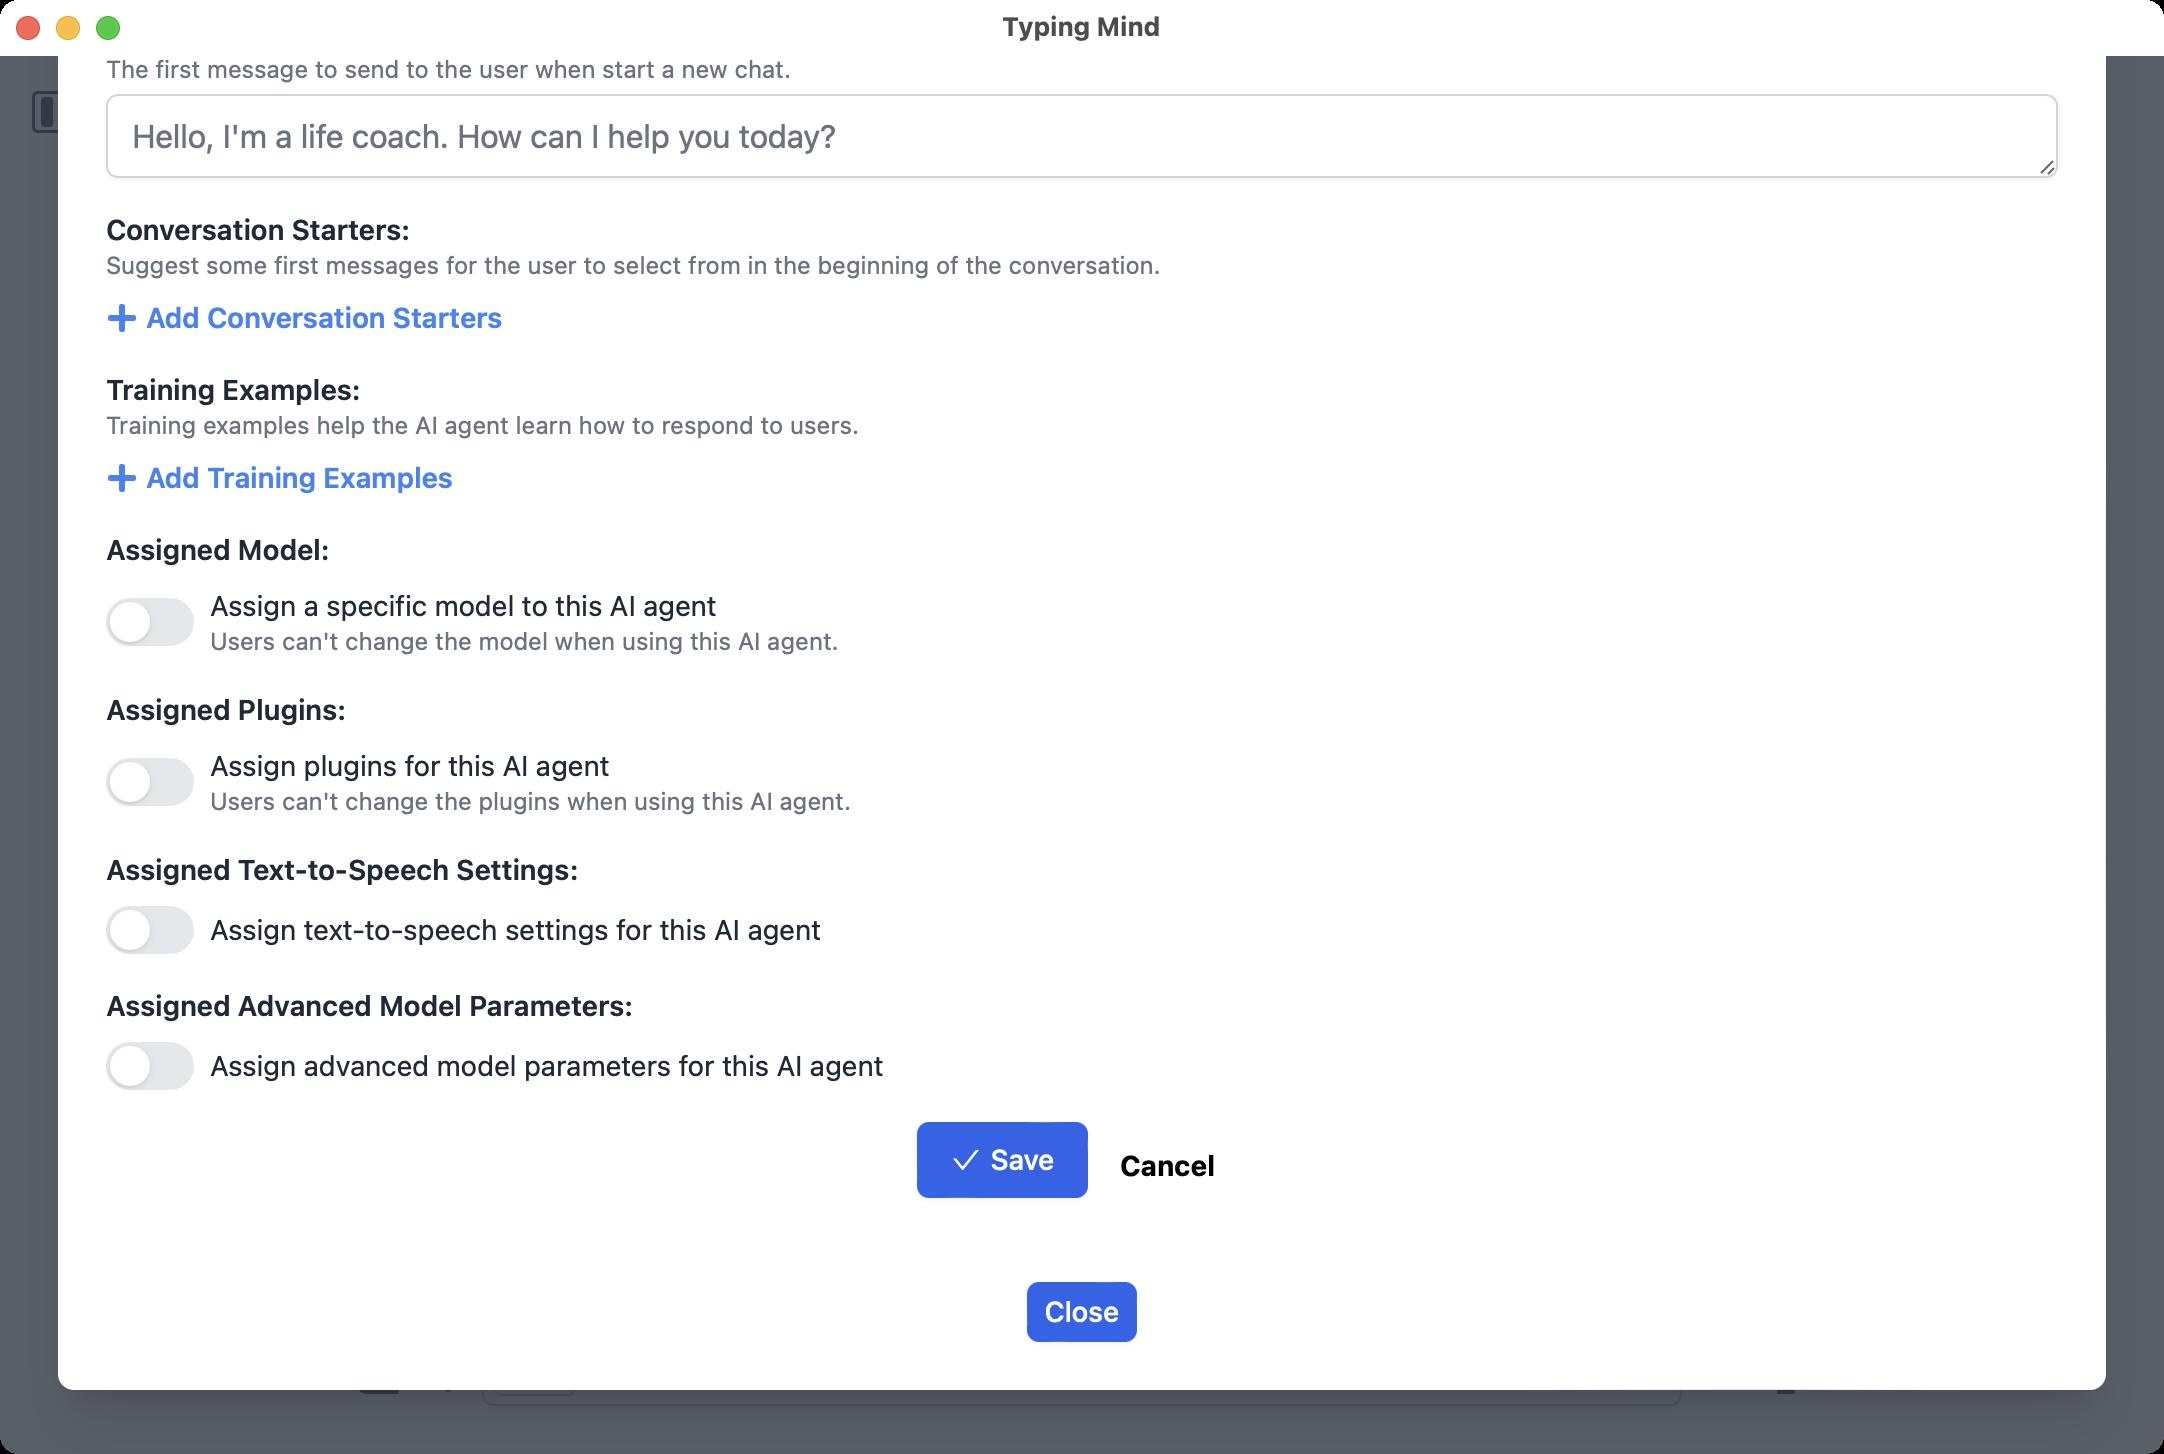
Accessibility tree:
{"name": "Typing_Mind", "role": "AXWindow", "description": null, "role_description": "standard window", "value": null, "position": "340.00;38.00", "size": "1082;727", "children": [{"name": null, "role": "AXBusyIndicator", "description": null, "role_description": "busy indicator", "value": true, "position": "533.00;369.50", "size": "16;16", "children": []}, {"name": null, "role": "AXGroup", "description": null, "role_description": "group", "value": null, "position": "0.00;28.00", "size": "1082;699", "children": [{"name": null, "role": "AXGroup", "description": null, "role_description": "group", "value": null, "position": "0.00;28.00", "size": "1082;699", "children": [{"name": "", "role": "AXScrollArea", "description": "", "role_description": "scroll area", "value": "", "position": "0.00;28.00", "size": "1082;699", "children": [{"name": "", "role": "AXWebArea", "description": "Typing Mind – A better UI for ChatGPT", "role_description": "HTML content", "value": "", "position": "0.00;28.00", "size": "1082;750", "children": [{"name": "", "role": "AXGroup", "description": "", "role_description": "web dialogue", "value": "", "position": "0.00;28.00", "size": "1082;699", "children": [{"name": "", "role": "AXGroup", "description": "", "role_description": "group", "value": "", "position": "0.00;-1079.00", "size": "1082;1806", "children": [{"name": "AI_Agents", "role": "AXHeading", "description": "", "role_description": "heading", "value": 2, "position": "53.00;-1023.00", "size": "976;28", "children": [{"name": "", "role": "AXStaticText", "description": "", "role_description": "text", "value": "AI Agents", "position": "496.00;-1021.00", "size": "90;23", "children": []}]}, {"name": "", "role": "AXGroup", "description": "", "role_description": "group", "value": "", "position": "53.00;-979.00", "size": "976;40", "children": [{"name": "", "role": "AXStaticText", "description": "", "role_description": "text", "value": "AI agents are pre-built bots that you can chat with. AI agents are customized with specific context, training data, and model settings.", "position": "60.00;-978.00", "size": "856;17", "children": []}, {"name": "", "role": "AXStaticText", "description": "", "role_description": "text", "value": "Click \"Create AI Agent\" to explore more options.", "position": "438.00;-978.00", "size": "584;37", "children": []}]}, {"name": "", "role": "AXTextField", "description": "", "role_description": "text field", "value": "", "position": "53.00;-923.00", "size": "671;42", "children": [{"name": "", "role": "AXGroup", "description": "", "role_description": "group", "value": "", "position": "70.00;-911.00", "size": "637;18", "children": []}]}, {"name": "", "role": "AXPopUpButton", "description": "", "role_description": "pop-up button", "value": "↓ Title", "position": "732.00;-922.00", "size": "136;40", "children": []}, {"name": "", "role": "AXGroup", "description": "", "role_description": "group", "value": "", "position": "875.00;-921.00", "size": "155;38", "children": [{"name": "Create_AI_Agent", "role": "AXButton", "description": "", "role_description": "button", "value": "", "position": "875.00;-921.00", "size": "155;38", "children": []}]}, {"name": "", "role": "AXGroup", "description": "", "role_description": "group", "value": "", "position": "53.00;-849.00", "size": "976;40", "children": [{"name": "Save", "role": "AXButton", "description": "", "role_description": "button", "value": "", "position": "863.00;-849.00", "size": "87;38", "children": []}, {"name": "Cancel", "role": "AXButton", "description": "", "role_description": "button", "value": "", "position": "949.00;-845.00", "size": "81;36", "children": []}]}, {"name": "", "role": "AXGroup", "description": "", "role_description": "group", "value": "", "position": "53.00;-793.00", "size": "976;20", "children": [{"name": "", "role": "AXStaticText", "description": "", "role_description": "text", "value": "Title", "position": "53.00;-792.00", "size": "30;17", "children": []}, {"name": "", "role": "AXStaticText", "description": "", "role_description": "text", "value": "*:", "position": "82.00;-792.00", "size": "12;17", "children": []}]}, {"name": "", "role": "AXTextField", "description": "", "role_description": "text field", "value": "", "position": "53.00;-769.00", "size": "976;42", "children": [{"name": "", "role": "AXGroup", "description": "", "role_description": "group", "value": "", "position": "66.00;-757.00", "size": "950;18", "children": []}]}, {"name": "", "role": "AXGroup", "description": "", "role_description": "group", "value": "", "position": "53.00;-719.00", "size": "976;24", "children": [{"name": "Pin_this_AI_agent_on_the_main_page", "role": "AXCheckBox", "description": "", "role_description": "switch", "value": 1, "position": "53.00;-719.00", "size": "44;24", "children": []}, {"name": "", "role": "AXGroup", "description": "", "role_description": "group", "value": "", "position": "105.00;-717.00", "size": "924;20", "children": [{"name": "", "role": "AXStaticText", "description": "", "role_description": "text", "value": "Pin this AI agent on the main page", "position": "105.00;-716.00", "size": "220;17", "children": []}]}, {"name": "", "role": "AXGroup", "description": "", "role_description": "group", "value": "", "position": "0.00;28.00", "size": "0;0", "children": []}]}, {"name": "", "role": "AXStaticText", "description": "", "role_description": "text", "value": "Description:", "position": "53.00;-682.00", "size": "83;17", "children": []}, {"name": "", "role": "AXGroup", "description": "", "role_description": "group", "value": "", "position": "53.00;-663.00", "size": "976;16", "children": [{"name": "", "role": "AXStaticText", "description": "", "role_description": "text", "value": "Explain what the AI agent does and how to use it. Will be shown to the user.", "position": "53.00;-663.00", "size": "427;15", "children": []}]}, {"name": "", "role": "AXTextArea", "description": "", "role_description": "text entry area", "value": "", "position": "53.00;-643.00", "size": "976;42", "children": [{"name": "", "role": "AXGroup", "description": "", "role_description": "group", "value": "", "position": "66.00;-634.00", "size": "950;24", "children": [{"name": "", "role": "AXStaticText", "description": "", "role_description": "text", "value": "E.g., A life coach who can help you set and achieve personal and professional goals.", "position": "66.00;-631.00", "size": "606;18", "children": []}]}]}, {"name": "", "role": "AXGroup", "description": "", "role_description": "group", "value": "", "position": "53.00;-585.00", "size": "976;20", "children": [{"name": "", "role": "AXStaticText", "description": "", "role_description": "text", "value": "Categories (Optional)", "position": "53.00;-584.00", "size": "146;17", "children": []}]}, {"name": "", "role": "AXGroup", "description": "", "role_description": "group", "value": "", "position": "53.00;-565.00", "size": "976;16", "children": [{"name": "", "role": "AXStaticText", "description": "", "role_description": "text", "value": "Categories help you organize your AI agents. You can assign multiple categories to an AI agent.", "position": "53.00;-565.00", "size": "538;15", "children": []}]}, {"name": "", "role": "AXComboBox", "description": "Enter categories or create new one", "role_description": "combo box", "value": "", "position": "53.00;-545.00", "size": "976;42", "children": [{"name": "", "role": "AXGroup", "description": "", "role_description": "group", "value": "", "position": "66.00;-533.00", "size": "950;18", "children": [{"name": "", "role": "AXStaticText", "description": "", "role_description": "text", "value": "Enter categories or create new one", "position": "66.00;-533.00", "size": "254;18", "children": []}]}]}, {"name": "", "role": "AXStaticText", "description": "", "role_description": "text", "value": "Profile Picture URL:", "position": "141.00;-486.00", "size": "132;17", "children": []}, {"name": "", "role": "AXGroup", "description": "", "role_description": "group", "value": "", "position": "141.00;-467.00", "size": "888;16", "children": [{"name": "", "role": "AXStaticText", "description": "", "role_description": "text", "value": "Profile picture for the AI agent. Will be displayed along with the AI agent's messages.", "position": "141.00;-467.00", "size": "480;15", "children": []}]}, {"name": "", "role": "AXTextField", "description": "", "role_description": "text field", "value": "", "position": "141.00;-451.00", "size": "888;42", "children": [{"name": "", "role": "AXGroup", "description": "", "role_description": "group", "value": "", "position": "154.00;-439.00", "size": "862;18", "children": []}]}, {"name": "", "role": "AXGroup", "description": "", "role_description": "group", "value": "", "position": "53.00;-387.00", "size": "976;28", "children": [{"name": "🪄_Auto_fill_content_with_AI", "role": "AXButton", "description": "", "role_description": "button", "value": "", "position": "53.00;-383.00", "size": "177;20", "children": []}, {"name": "", "role": "AXStaticText", "description": "", "role_description": "text", "value": "using model:", "position": "234.00;-382.00", "size": "85;17", "children": []}, {"name": "", "role": "AXPopUpButton", "description": "", "role_description": "pop-up button", "value": "GPT-3.5", "position": "322.00;-385.00", "size": "257;24", "children": []}]}, {"name": "", "role": "AXStaticText", "description": "", "role_description": "text", "value": "System Instruction (for the AI agent)", "position": "53.00;-342.00", "size": "247;17", "children": []}, {"name": "", "role": "AXStaticText", "description": "", "role_description": "text", "value": "*:", "position": "299.00;-342.00", "size": "12;17", "children": []}, {"name": "", "role": "AXGroup", "description": "", "role_description": "group", "value": "", "position": "53.00;-323.00", "size": "976;16", "children": [{"name": "", "role": "AXStaticText", "description": "", "role_description": "text", "value": "This will be used as the system instruction for the AI agent.", "position": "53.00;-323.00", "size": "334;15", "children": []}]}, {"name": "", "role": "AXTextArea", "description": "", "role_description": "text entry area", "value": "", "position": "53.00;-303.00", "size": "976;138", "children": [{"name": "", "role": "AXGroup", "description": "", "role_description": "group", "value": "", "position": "66.00;-294.00", "size": "950;48", "children": [{"name": "", "role": "AXStaticText", "description": "", "role_description": "text", "value": "E.g., You are a life coach, you help the user identify and achieve their goals, motivate them, and provide support and encouragement.", "position": "66.00;-291.00", "size": "842;42", "children": []}]}]}, {"name": "", "role": "AXGroup", "description": "", "role_description": "group", "value": "", "position": "53.00;-157.00", "size": "984;52", "children": [{"name": "Override_system_instructions_By_default,_the_AI_agent's_instruction_will_be_appended_to_the_app's_default_system_instruction_(set_in_the_model_settings_popup)._Check_this_box_if_you_want_to_skip_the_previous_system_instruction_for_this_AI_agent.", "role": "AXCheckBox", "description": "", "role_description": "switch", "value": 0, "position": "53.00;-143.00", "size": "44;24", "children": []}, {"name": "", "role": "AXGroup", "description": "", "role_description": "group", "value": "", "position": "105.00;-157.00", "size": "924;20", "children": [{"name": "", "role": "AXStaticText", "description": "", "role_description": "text", "value": "Override system instructions", "position": "105.00;-156.00", "size": "186;17", "children": []}]}, {"name": "", "role": "AXGroup", "description": "", "role_description": "group", "value": "", "position": "105.00;-137.00", "size": "932;32", "children": [{"name": "", "role": "AXStaticText", "description": "", "role_description": "text", "value": "By default, the AI agent's instruction will be appended to the app's default system instruction (set in the model settings popup). Check this box if you want to skip the previous system instruction for this AI agent.", "position": "105.00;-137.00", "size": "915;31", "children": []}]}]}, {"name": "", "role": "AXStaticText", "description": "", "role_description": "text", "value": "Dynamic Context via API", "position": "53.00;-88.00", "size": "166;17", "children": []}, {"name": "", "role": "AXStaticText", "description": "", "role_description": "text", "value": ":", "position": "218.00;-88.00", "size": "5;17", "children": []}, {"name": "", "role": "AXGroup", "description": "", "role_description": "group", "value": "", "position": "53.00;-69.00", "size": "976;32", "children": [{"name": "", "role": "AXStaticText", "description": "", "role_description": "text", "value": "Retrieve content from an API and inject into the system prompt. This can be used to add live information to the AI or implement Retrieval-Augmented Generation (RAG) from your own data sources (e.g., vector store database).", "position": "53.00;-69.00", "size": "972;31", "children": []}, {"name": "(Learn_more)", "role": "AXLink", "description": "", "role_description": "link", "value": "", "position": "351.00;-53.00", "size": "77;15", "children": [{"name": "", "role": "AXStaticText", "description": "", "role_description": "text", "value": "(Learn more)", "position": "351.00;-53.00", "size": "78;15", "children": []}]}]}, {"name": "", "role": "AXGroup", "description": "", "role_description": "group", "value": "", "position": "0.00;28.00", "size": "0;0", "children": []}, {"name": "Add_Endpoint", "role": "AXButton", "description": "", "role_description": "button", "value": "", "position": "53.00;-29.00", "size": "111;20", "children": []}, {"name": "", "role": "AXStaticText", "description": "", "role_description": "text", "value": "Welcome message", "position": "53.00;8.00", "size": "127;17", "children": []}, {"name": "", "role": "AXStaticText", "description": "", "role_description": "text", "value": ":", "position": "179.00;8.00", "size": "5;17", "children": []}, {"name": "", "role": "AXGroup", "description": "", "role_description": "group", "value": "", "position": "53.00;27.00", "size": "976;16", "children": [{"name": "", "role": "AXStaticText", "description": "", "role_description": "text", "value": "The first message to send to the user when start a new chat.", "position": "53.00;27.00", "size": "343;15", "children": []}]}, {"name": "", "role": "AXTextArea", "description": "", "role_description": "text entry area", "value": "", "position": "53.00;47.00", "size": "976;42", "children": [{"name": "", "role": "AXGroup", "description": "", "role_description": "group", "value": "", "position": "66.00;56.00", "size": "950;24", "children": [{"name": "", "role": "AXStaticText", "description": "", "role_description": "text", "value": "Hello, I'm a life coach. How can I help you today?", "position": "66.00;59.00", "size": "352;18", "children": []}]}]}, {"name": "", "role": "AXStaticText", "description": "", "role_description": "text", "value": "Conversation Starters", "position": "53.00;106.00", "size": "148;17", "children": []}, {"name": "", "role": "AXStaticText", "description": "", "role_description": "text", "value": ":", "position": "200.00;106.00", "size": "6;17", "children": []}, {"name": "", "role": "AXGroup", "description": "", "role_description": "group", "value": "", "position": "53.00;125.00", "size": "976;16", "children": [{"name": "", "role": "AXStaticText", "description": "", "role_description": "text", "value": "Suggest some first messages for the user to select from in the beginning of the conversation.", "position": "53.00;125.00", "size": "528;15", "children": []}]}, {"name": "", "role": "AXGroup", "description": "", "role_description": "group", "value": "", "position": "0.00;28.00", "size": "0;0", "children": []}, {"name": "Add_Conversation_Starters", "role": "AXButton", "description": "", "role_description": "button", "value": "", "position": "53.00;149.00", "size": "199;20", "children": []}, {"name": "", "role": "AXGroup", "description": "", "role_description": "group", "value": "", "position": "53.00;185.00", "size": "976;20", "children": [{"name": "", "role": "AXStaticText", "description": "", "role_description": "text", "value": "Training Examples", "position": "53.00;186.00", "size": "123;17", "children": []}, {"name": "", "role": "AXStaticText", "description": "", "role_description": "text", "value": ":", "position": "175.00;186.00", "size": "6;17", "children": []}]}, {"name": "", "role": "AXGroup", "description": "", "role_description": "group", "value": "", "position": "53.00;205.00", "size": "976;16", "children": [{"name": "", "role": "AXStaticText", "description": "", "role_description": "text", "value": "Training examples help the AI agent learn how to respond to users.", "position": "53.00;205.00", "size": "377;15", "children": []}]}, {"name": "Add_Training_Examples", "role": "AXButton", "description": "", "role_description": "button", "value": "", "position": "53.00;229.00", "size": "174;20", "children": []}, {"name": "", "role": "AXGroup", "description": "", "role_description": "group", "value": "", "position": "53.00;265.00", "size": "976;20", "children": [{"name": "", "role": "AXStaticText", "description": "", "role_description": "text", "value": "Assigned Model", "position": "53.00;266.00", "size": "108;17", "children": []}, {"name": "", "role": "AXStaticText", "description": "", "role_description": "text", "value": ":", "position": "160.00;266.00", "size": "5;17", "children": []}]}, {"name": "", "role": "AXGroup", "description": "", "role_description": "group", "value": "", "position": "53.00;293.00", "size": "984;36", "children": [{"name": "Assign_a_specific_model_to_this_AI_agent_Users_can't_change_the_model_when_using_this_AI_agent.", "role": "AXCheckBox", "description": "", "role_description": "switch", "value": 0, "position": "53.00;299.00", "size": "44;24", "children": []}, {"name": "", "role": "AXGroup", "description": "", "role_description": "group", "value": "", "position": "105.00;293.00", "size": "924;20", "children": [{"name": "", "role": "AXStaticText", "description": "", "role_description": "text", "value": "Assign a specific model to this AI agent", "position": "105.00;294.00", "size": "254;17", "children": []}]}, {"name": "", "role": "AXGroup", "description": "", "role_description": "group", "value": "", "position": "105.00;313.00", "size": "932;16", "children": [{"name": "", "role": "AXStaticText", "description": "", "role_description": "text", "value": "Users can't change the model when using this AI agent.", "position": "105.00;313.00", "size": "315;15", "children": []}]}]}, {"name": "", "role": "AXGroup", "description": "", "role_description": "group", "value": "", "position": "53.00;345.00", "size": "976;20", "children": [{"name": "", "role": "AXStaticText", "description": "", "role_description": "text", "value": "Assigned Plugins", "position": "53.00;346.00", "size": "116;17", "children": []}, {"name": "", "role": "AXStaticText", "description": "", "role_description": "text", "value": ":", "position": "168.00;346.00", "size": "6;17", "children": []}]}, {"name": "", "role": "AXGroup", "description": "", "role_description": "group", "value": "", "position": "53.00;373.00", "size": "984;36", "children": [{"name": "Assign_plugins_for_this_AI_agent_Users_can't_change_the_plugins_when_using_this_AI_agent.", "role": "AXCheckBox", "description": "", "role_description": "switch", "value": 0, "position": "53.00;379.00", "size": "44;24", "children": []}, {"name": "", "role": "AXGroup", "description": "", "role_description": "group", "value": "", "position": "105.00;373.00", "size": "924;20", "children": [{"name": "", "role": "AXStaticText", "description": "", "role_description": "text", "value": "Assign plugins for this AI agent", "position": "105.00;374.00", "size": "200;17", "children": []}]}, {"name": "", "role": "AXGroup", "description": "", "role_description": "group", "value": "", "position": "105.00;393.00", "size": "932;16", "children": [{"name": "", "role": "AXStaticText", "description": "", "role_description": "text", "value": "Users can't change the plugins when using this AI agent.", "position": "105.00;393.00", "size": "321;15", "children": []}]}]}, {"name": "", "role": "AXGroup", "description": "", "role_description": "group", "value": "", "position": "53.00;425.00", "size": "976;20", "children": [{"name": "", "role": "AXStaticText", "description": "", "role_description": "text", "value": "Assigned Text-to-Speech Settings", "position": "53.00;426.00", "size": "232;17", "children": []}, {"name": "", "role": "AXStaticText", "description": "", "role_description": "text", "value": ":", "position": "284.00;426.00", "size": "6;17", "children": []}]}, {"name": "", "role": "AXGroup", "description": "", "role_description": "group", "value": "", "position": "53.00;453.00", "size": "976;24", "children": [{"name": "Assign_text-to-speech_settings_for_this_AI_agent", "role": "AXCheckBox", "description": "", "role_description": "switch", "value": 0, "position": "53.00;453.00", "size": "44;24", "children": []}, {"name": "", "role": "AXGroup", "description": "", "role_description": "group", "value": "", "position": "105.00;455.00", "size": "924;20", "children": [{"name": "", "role": "AXStaticText", "description": "", "role_description": "text", "value": "Assign text-to-speech settings for this AI agent", "position": "105.00;456.00", "size": "306;17", "children": []}]}, {"name": "", "role": "AXGroup", "description": "", "role_description": "group", "value": "", "position": "0.00;28.00", "size": "0;0", "children": []}]}, {"name": "", "role": "AXGroup", "description": "", "role_description": "group", "value": "", "position": "53.00;493.00", "size": "976;20", "children": [{"name": "", "role": "AXStaticText", "description": "", "role_description": "text", "value": "Assigned Advanced Model Parameters", "position": "53.00;494.00", "size": "260;17", "children": []}, {"name": "", "role": "AXStaticText", "description": "", "role_description": "text", "value": ":", "position": "312.00;494.00", "size": "5;17", "children": []}]}, {"name": "", "role": "AXGroup", "description": "", "role_description": "group", "value": "", "position": "53.00;521.00", "size": "976;24", "children": [{"name": "Assign_advanced_model_parameters_for_this_AI_agent", "role": "AXCheckBox", "description": "", "role_description": "switch", "value": 0, "position": "53.00;521.00", "size": "44;24", "children": []}, {"name": "", "role": "AXGroup", "description": "", "role_description": "group", "value": "", "position": "105.00;523.00", "size": "924;20", "children": [{"name": "", "role": "AXStaticText", "description": "", "role_description": "text", "value": "Assign advanced model parameters for this AI agent", "position": "105.00;524.00", "size": "337;17", "children": []}]}, {"name": "", "role": "AXGroup", "description": "", "role_description": "group", "value": "", "position": "0.00;28.00", "size": "0;0", "children": []}]}, {"name": "", "role": "AXGroup", "description": "", "role_description": "group", "value": "", "position": "53.00;561.00", "size": "976;40", "children": [{"name": "Save", "role": "AXButton", "description": "", "role_description": "button", "value": "", "position": "458.00;561.00", "size": "87;38", "children": []}, {"name": "Cancel", "role": "AXButton", "description": "", "role_description": "button", "value": "", "position": "544.00;565.00", "size": "80;36", "children": []}]}, {"name": "", "role": "AXGroup", "description": "", "role_description": "group", "value": "", "position": "53.00;641.00", "size": "976;30", "children": [{"name": "Close", "role": "AXButton", "description": "", "role_description": "button", "value": "", "position": "513.00;641.00", "size": "56;30", "children": []}]}]}]}]}]}]}]}, {"name": null, "role": "AXButton", "description": null, "role_description": "close button", "value": null, "position": "7.00;6.00", "size": "14;16", "children": []}, {"name": null, "role": "AXButton", "description": null, "role_description": "full screen button", "value": null, "position": "47.00;6.00", "size": "14;16", "children": [{"name": null, "role": "AXGroup", "description": null, "role_description": "group", "value": null, "position": "47.00;6.00", "size": "14;16", "children": [{"name": null, "role": "AXGroup", "description": null, "role_description": "group", "value": null, "position": "47.00;6.00", "size": "14;16", "children": []}]}]}, {"name": null, "role": "AXButton", "description": null, "role_description": "minimize button", "value": null, "position": "27.00;6.00", "size": "14;16", "children": []}, {"name": null, "role": "AXStaticText", "description": null, "role_description": "text", "value": "Typing Mind", "position": "499.00;5.00", "size": "84;16", "children": []}]}